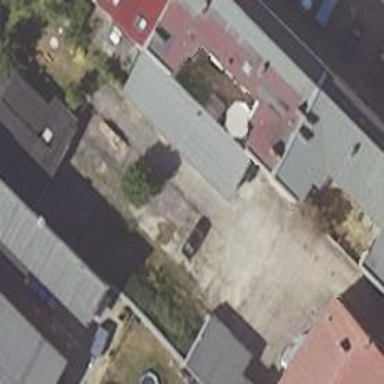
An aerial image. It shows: Shed building.